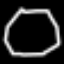
Label: octagon